Question: I am using the below code in drawRect
'''
CGContextSaveGState(context);
CGMutablePathRef outerPath=[self createPath:rect];
CGMutablePathRef innnerPath=[self createPath:UIEdgeInsetsInsetRect(rect, UIEdgeInsetsMake(10.0, 10.0, 10.0, 10.0)];
CGPathCloseSubpath(outerPath);
CGContextAddPath(context, outerPath);
CGContextSetFillColorWithColor(context, [UIColor colorWithRed:249.0/255.0 green:38.0/255.0 blue:1.0/255.0 alpha:1.0].CGColor);
CGContextEOFillPath(context);
CGContextDrawPath(context, kCGPathFill);
CGContextAddPath(context, innnerPath);
CGContextSetFillColorWithColor(context, [UIColor colorWithRed:50.0/255.0 green:213.0/255.0 blue:1.0 alpha:0.4].CGColor);
CGContextDrawPath(context, kCGPathFill);
CGContextRestoreGState(context);
'''
But, since I am using 0.4 alpha for the inner colour , the inner colour becomes brown.
How can I have something like this as show in below?

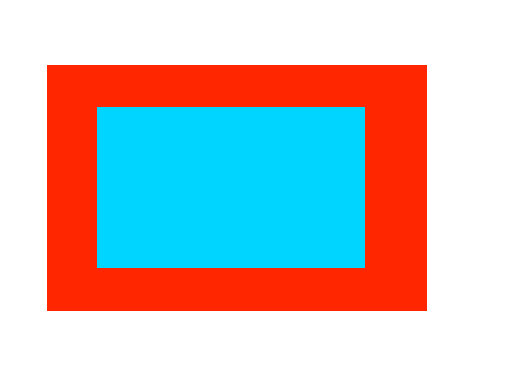
Answer: I would just make a single rectangle, fill it with a cyan color, and stroke it with a red color. Make sure you set the stroke width to the size you need.